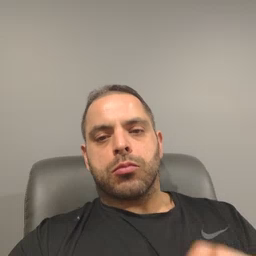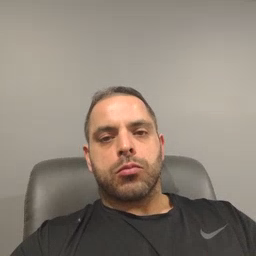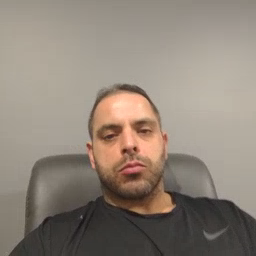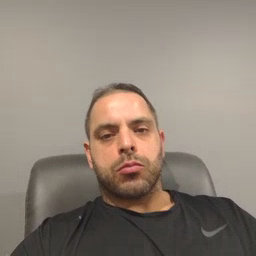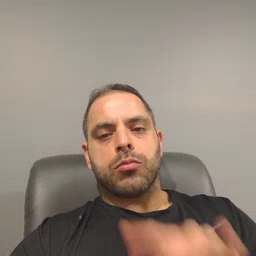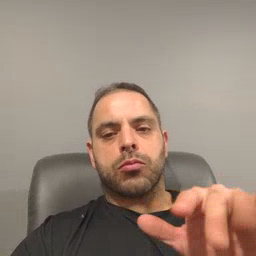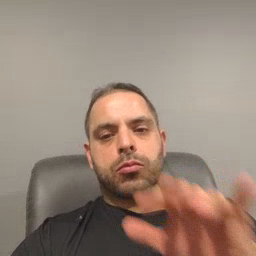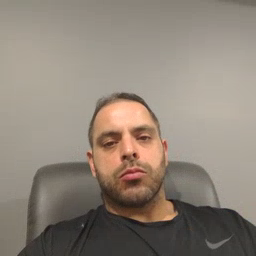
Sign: finger